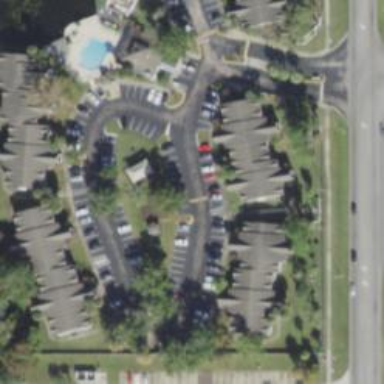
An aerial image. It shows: Parking space is available.